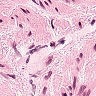
Metastatic tissue present: no